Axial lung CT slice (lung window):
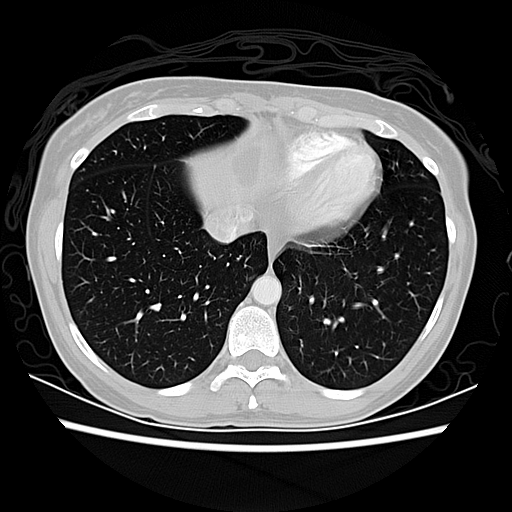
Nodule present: no